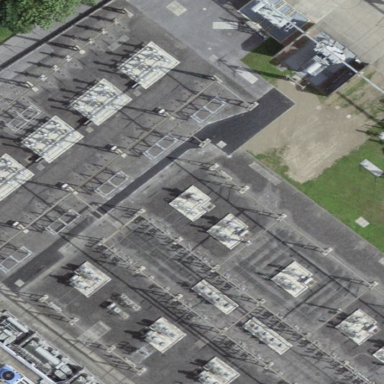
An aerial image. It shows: Switchgear related to power.